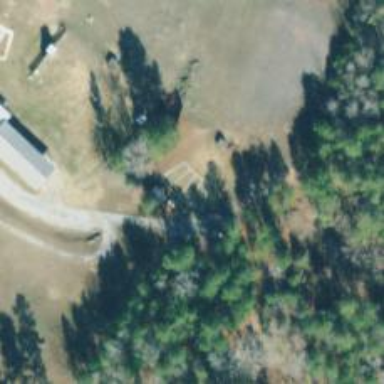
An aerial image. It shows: Shooting range on leisure land pitch.